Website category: university
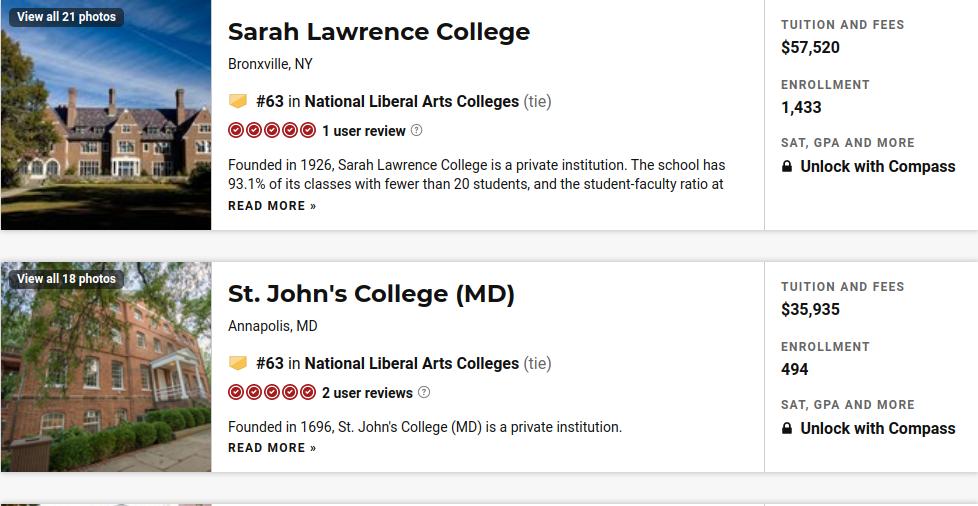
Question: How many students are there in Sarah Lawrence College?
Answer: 1,433

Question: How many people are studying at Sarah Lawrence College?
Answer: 1,433

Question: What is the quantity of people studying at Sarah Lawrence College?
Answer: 1,433

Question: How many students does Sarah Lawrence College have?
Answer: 1,433

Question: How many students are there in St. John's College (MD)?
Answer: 494

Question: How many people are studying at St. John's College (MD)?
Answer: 494

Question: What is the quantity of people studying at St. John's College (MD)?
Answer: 494

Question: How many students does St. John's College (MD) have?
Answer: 494

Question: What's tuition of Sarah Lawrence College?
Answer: $57,520

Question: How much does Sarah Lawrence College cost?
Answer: $57,520

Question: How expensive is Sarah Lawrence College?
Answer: $57,520

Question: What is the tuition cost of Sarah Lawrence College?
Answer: $57,520

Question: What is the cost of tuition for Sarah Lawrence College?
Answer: $57,520

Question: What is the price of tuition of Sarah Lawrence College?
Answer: $57,520

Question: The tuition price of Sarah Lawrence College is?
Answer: $57,520

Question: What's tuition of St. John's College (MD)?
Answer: $35,935

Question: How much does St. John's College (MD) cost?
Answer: $35,935

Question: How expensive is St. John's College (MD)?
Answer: $35,935

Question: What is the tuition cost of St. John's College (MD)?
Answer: $35,935

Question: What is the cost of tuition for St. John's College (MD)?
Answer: $35,935

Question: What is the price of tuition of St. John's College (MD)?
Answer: $35,935

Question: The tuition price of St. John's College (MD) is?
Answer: $35,935

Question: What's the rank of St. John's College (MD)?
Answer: #63

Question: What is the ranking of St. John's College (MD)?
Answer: #63

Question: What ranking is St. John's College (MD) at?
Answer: #63

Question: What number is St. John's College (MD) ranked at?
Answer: #63

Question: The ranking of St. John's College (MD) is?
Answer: #63

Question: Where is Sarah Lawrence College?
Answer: Bronxville, NY

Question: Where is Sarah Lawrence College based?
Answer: Bronxville, NY

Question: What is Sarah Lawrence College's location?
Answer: Bronxville, NY

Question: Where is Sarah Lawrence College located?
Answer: Bronxville, NY

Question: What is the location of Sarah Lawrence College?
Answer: Bronxville, NY

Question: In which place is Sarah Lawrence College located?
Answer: Bronxville, NY

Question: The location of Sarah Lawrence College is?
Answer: Bronxville, NY

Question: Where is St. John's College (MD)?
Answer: Annapolis, MD

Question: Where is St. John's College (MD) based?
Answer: Annapolis, MD

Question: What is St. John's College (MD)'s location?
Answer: Annapolis, MD

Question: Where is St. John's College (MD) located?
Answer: Annapolis, MD

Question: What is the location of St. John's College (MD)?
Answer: Annapolis, MD

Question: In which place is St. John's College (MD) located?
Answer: Annapolis, MD

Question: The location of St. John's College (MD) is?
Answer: Annapolis, MD

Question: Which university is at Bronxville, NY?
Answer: Sarah Lawrence College

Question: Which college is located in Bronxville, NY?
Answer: Sarah Lawrence College

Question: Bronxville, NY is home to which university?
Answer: Sarah Lawrence College

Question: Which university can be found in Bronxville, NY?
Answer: Sarah Lawrence College

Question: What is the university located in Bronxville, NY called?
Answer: Sarah Lawrence College

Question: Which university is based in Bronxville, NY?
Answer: Sarah Lawrence College

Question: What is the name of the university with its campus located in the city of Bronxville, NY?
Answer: Sarah Lawrence College

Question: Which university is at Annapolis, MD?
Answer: St. John's College (MD)

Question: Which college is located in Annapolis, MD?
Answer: St. John's College (MD)

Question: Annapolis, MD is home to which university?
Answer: St. John's College (MD)

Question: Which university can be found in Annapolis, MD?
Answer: St. John's College (MD)

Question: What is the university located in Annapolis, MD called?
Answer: St. John's College (MD)

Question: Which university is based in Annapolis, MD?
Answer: St. John's College (MD)

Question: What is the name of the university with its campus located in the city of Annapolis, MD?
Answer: St. John's College (MD)